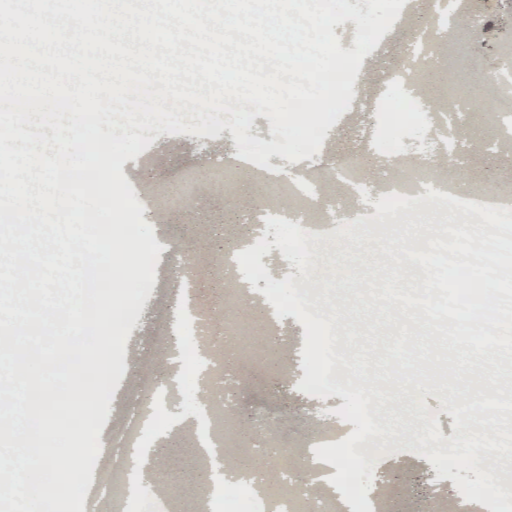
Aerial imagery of ridge(s) in Washington named Moon Rocks containing snow and barren land